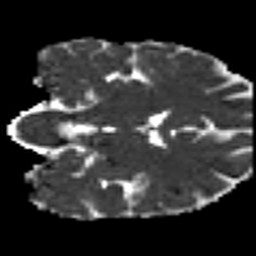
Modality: MD
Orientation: coronal
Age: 41
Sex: male
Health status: ill
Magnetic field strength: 3 T
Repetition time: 9 s
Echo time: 0.093 s